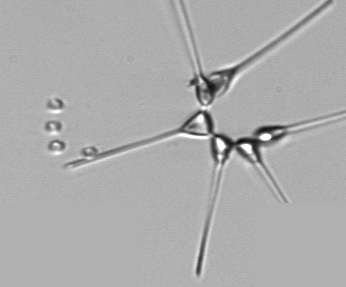
Label: Asterionellopsis_glacialis